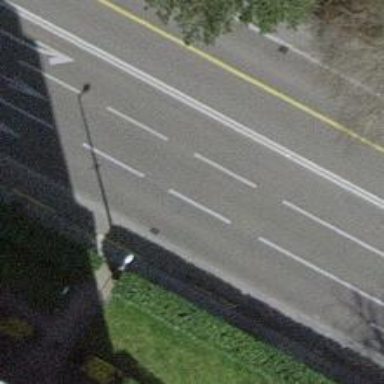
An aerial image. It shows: Primary highway with asphalt surface and cycle track.